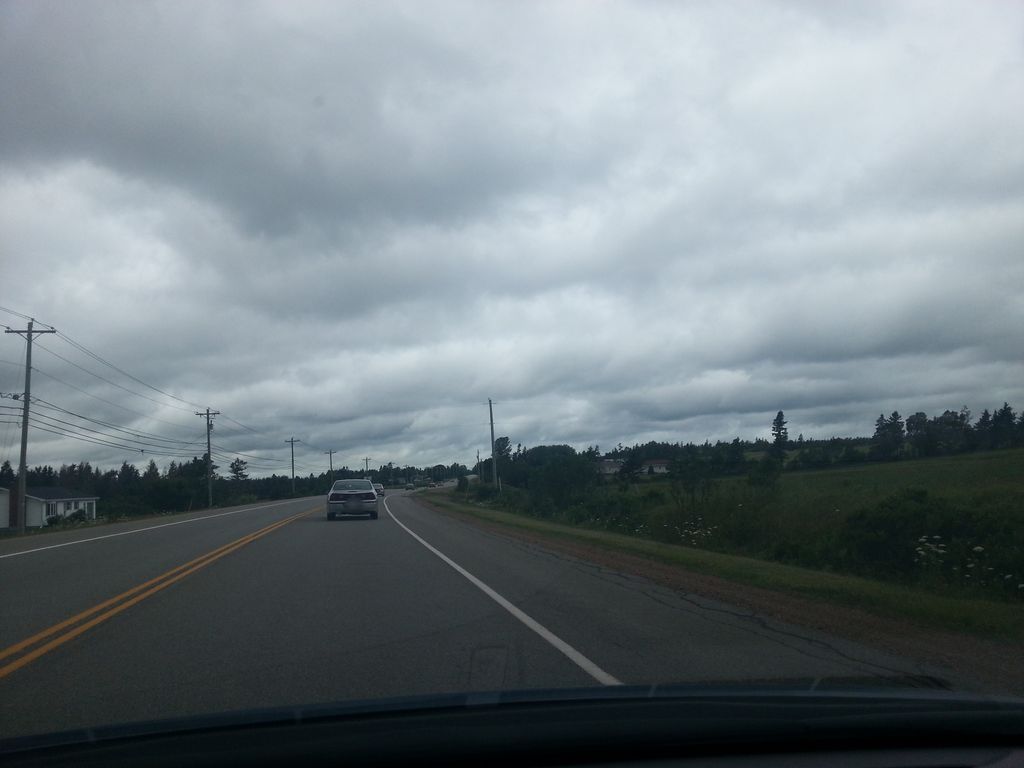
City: charlottetown